Question: In Can someone please tell me why the column width on the <URL> are shorter than what they should be? They should be similiar to the yellow highlighted area below:

I tried viewing it in Browser Stack and using Emulation Mode from within IE11. I am using like described in <URL>.
What am I doing wrong?
Thanks
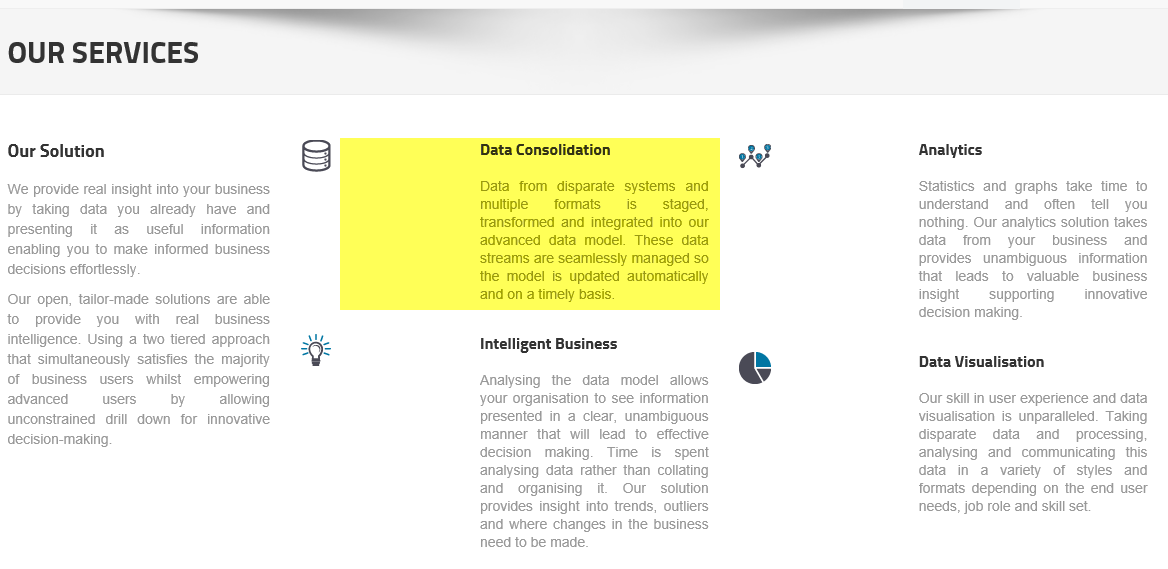
Answer: There are 2 problems in IE8:
'''
<dt>
<i class="icon-data-consolidation"></i>
</dt>
'''
This '<dt>' tag has a diferent size on IE8 than any other browser. (Firefox, Chrome, Safari, etc). For example in Mozilla it has 'width = 45px ; height = 45px' and in IE8 it has 'width = 160px ; height = 45px;'. So because of this 160px width of the '<dt>' tags that you have in the page, your design crashes.
Add this into your css code:
'''
.dl-horizontal dt {
width: 45px !important;
}
'''
'''
<dd>
<h5>Data Consolidation</h5>
<p>Data from disparate systems ...</p>
</dd>
'''
This '<dd>' tag has a margin-left = 45px in Firefox, but in IE8 it's set to 180px.
Add this into your css code:
'''
.dl-horizontal dd {
margin-left: 45px !important;
}
'''
I've tested this and it works, hope this helps.